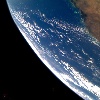
Label: water